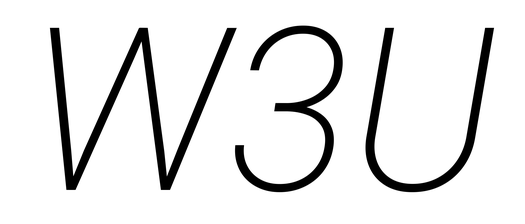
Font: Roboto-Italic_ExtraLight_Italic